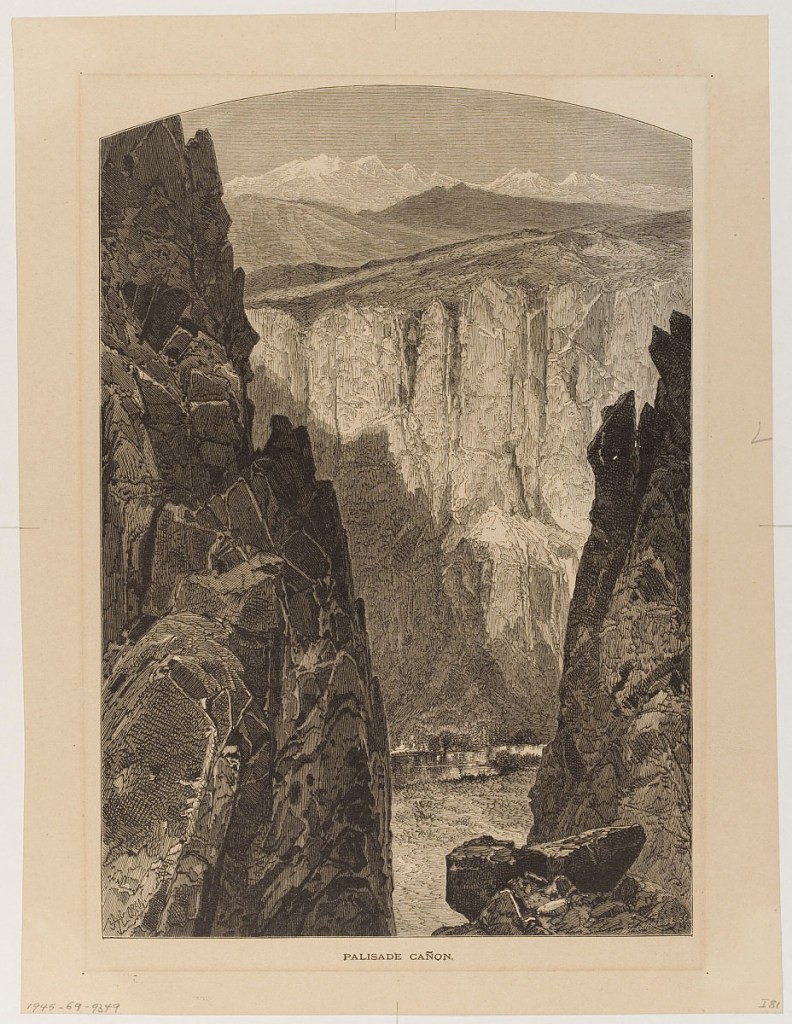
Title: Palisade Cañon
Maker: Thomas Moran, American, b. Britain, 1837–1926
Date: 1874
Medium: Wood engraving on off-white wove paper
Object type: Print
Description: View of canyon, high cliffs on each side, snow-covered mountains in the background.